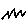
Label: zigzag